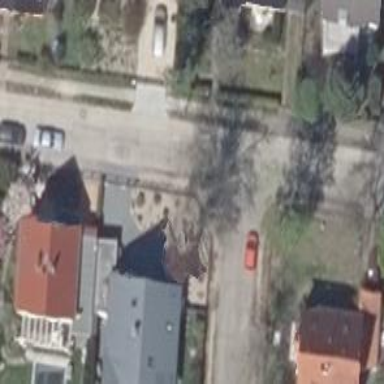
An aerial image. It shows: Residential road with concrete plates surface.